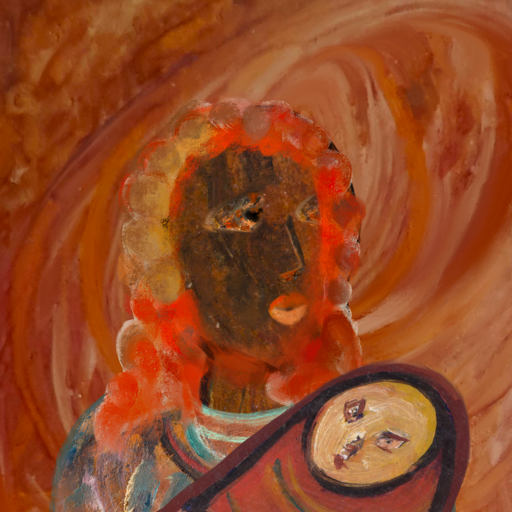
Background: Pious_Lady, Head And Neck Side: Mosgoul, Face Side: Gypsy_Queen, Bust: Boggyland, Hair Side: Rupkatha, Head Accessory: Blank, Second Necklace: Blank, Necklace: Blank, Baby: After_Raid_Baby